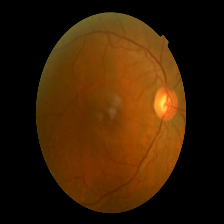
Diabetic retinopathy grade: Mild